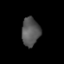
Tissue: lung
Cell type: Endothelial cells
Senescence score: 0.6386
Nuclear area (px): 511
Mean DAPI intensity: 85.335